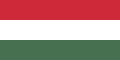
Flag of Hungary